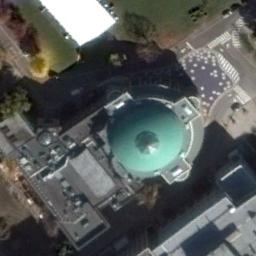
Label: church